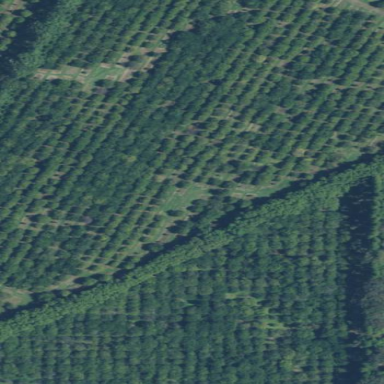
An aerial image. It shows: Orchard filled with macadamia trees.